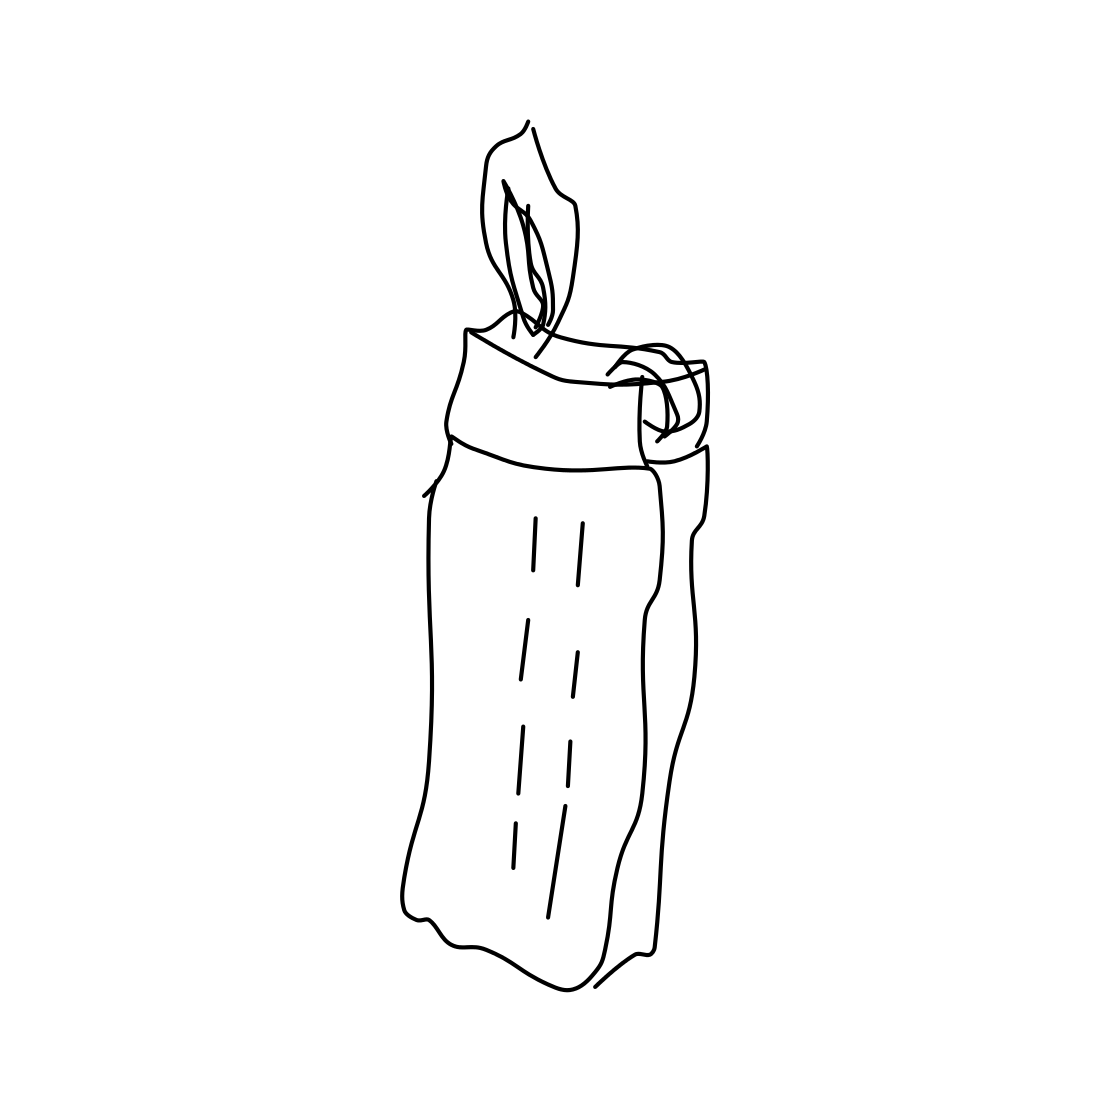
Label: lighter